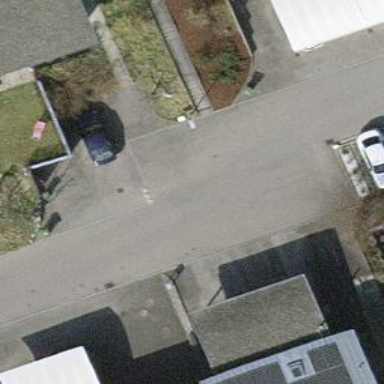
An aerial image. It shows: Asphalt road in residential area.